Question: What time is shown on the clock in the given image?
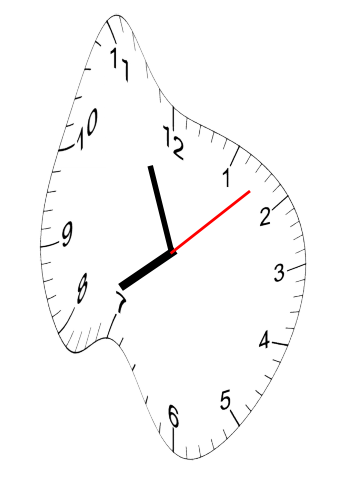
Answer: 07:56:08